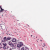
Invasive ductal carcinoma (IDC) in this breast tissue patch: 0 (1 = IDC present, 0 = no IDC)